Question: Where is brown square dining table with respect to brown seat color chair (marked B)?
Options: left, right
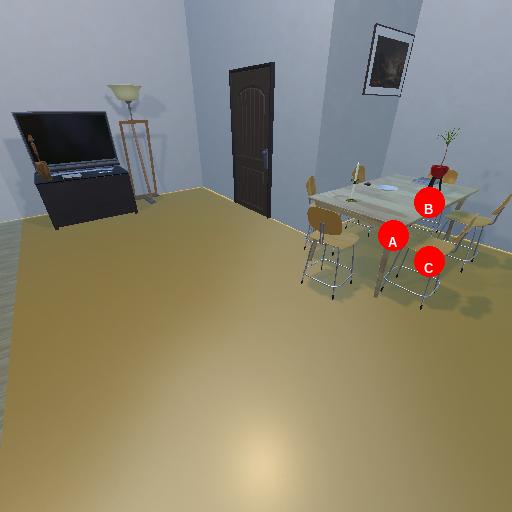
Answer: left